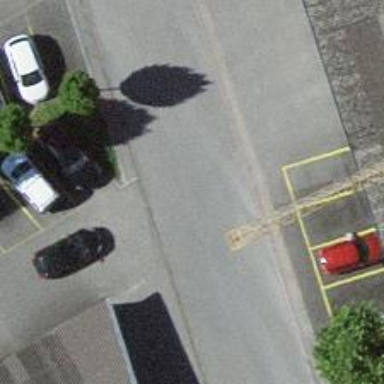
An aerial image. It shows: Parking aisle designated as service road.